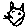
Label: cat